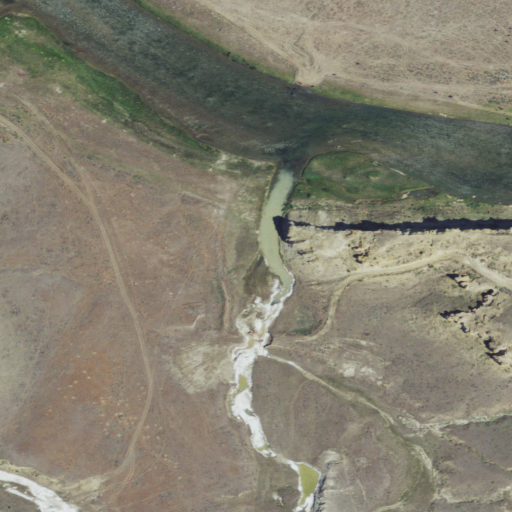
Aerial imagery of valley in Montana named Dead Indian Coulee containing grassland, open water, herbaceous wetlands, shrub, and woody wetlands